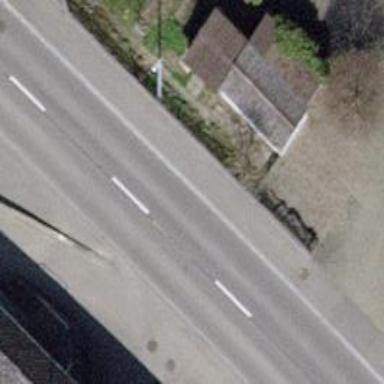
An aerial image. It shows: Uncontrolled zebra crossing on the road.